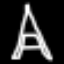
Label: The Eiffel Tower